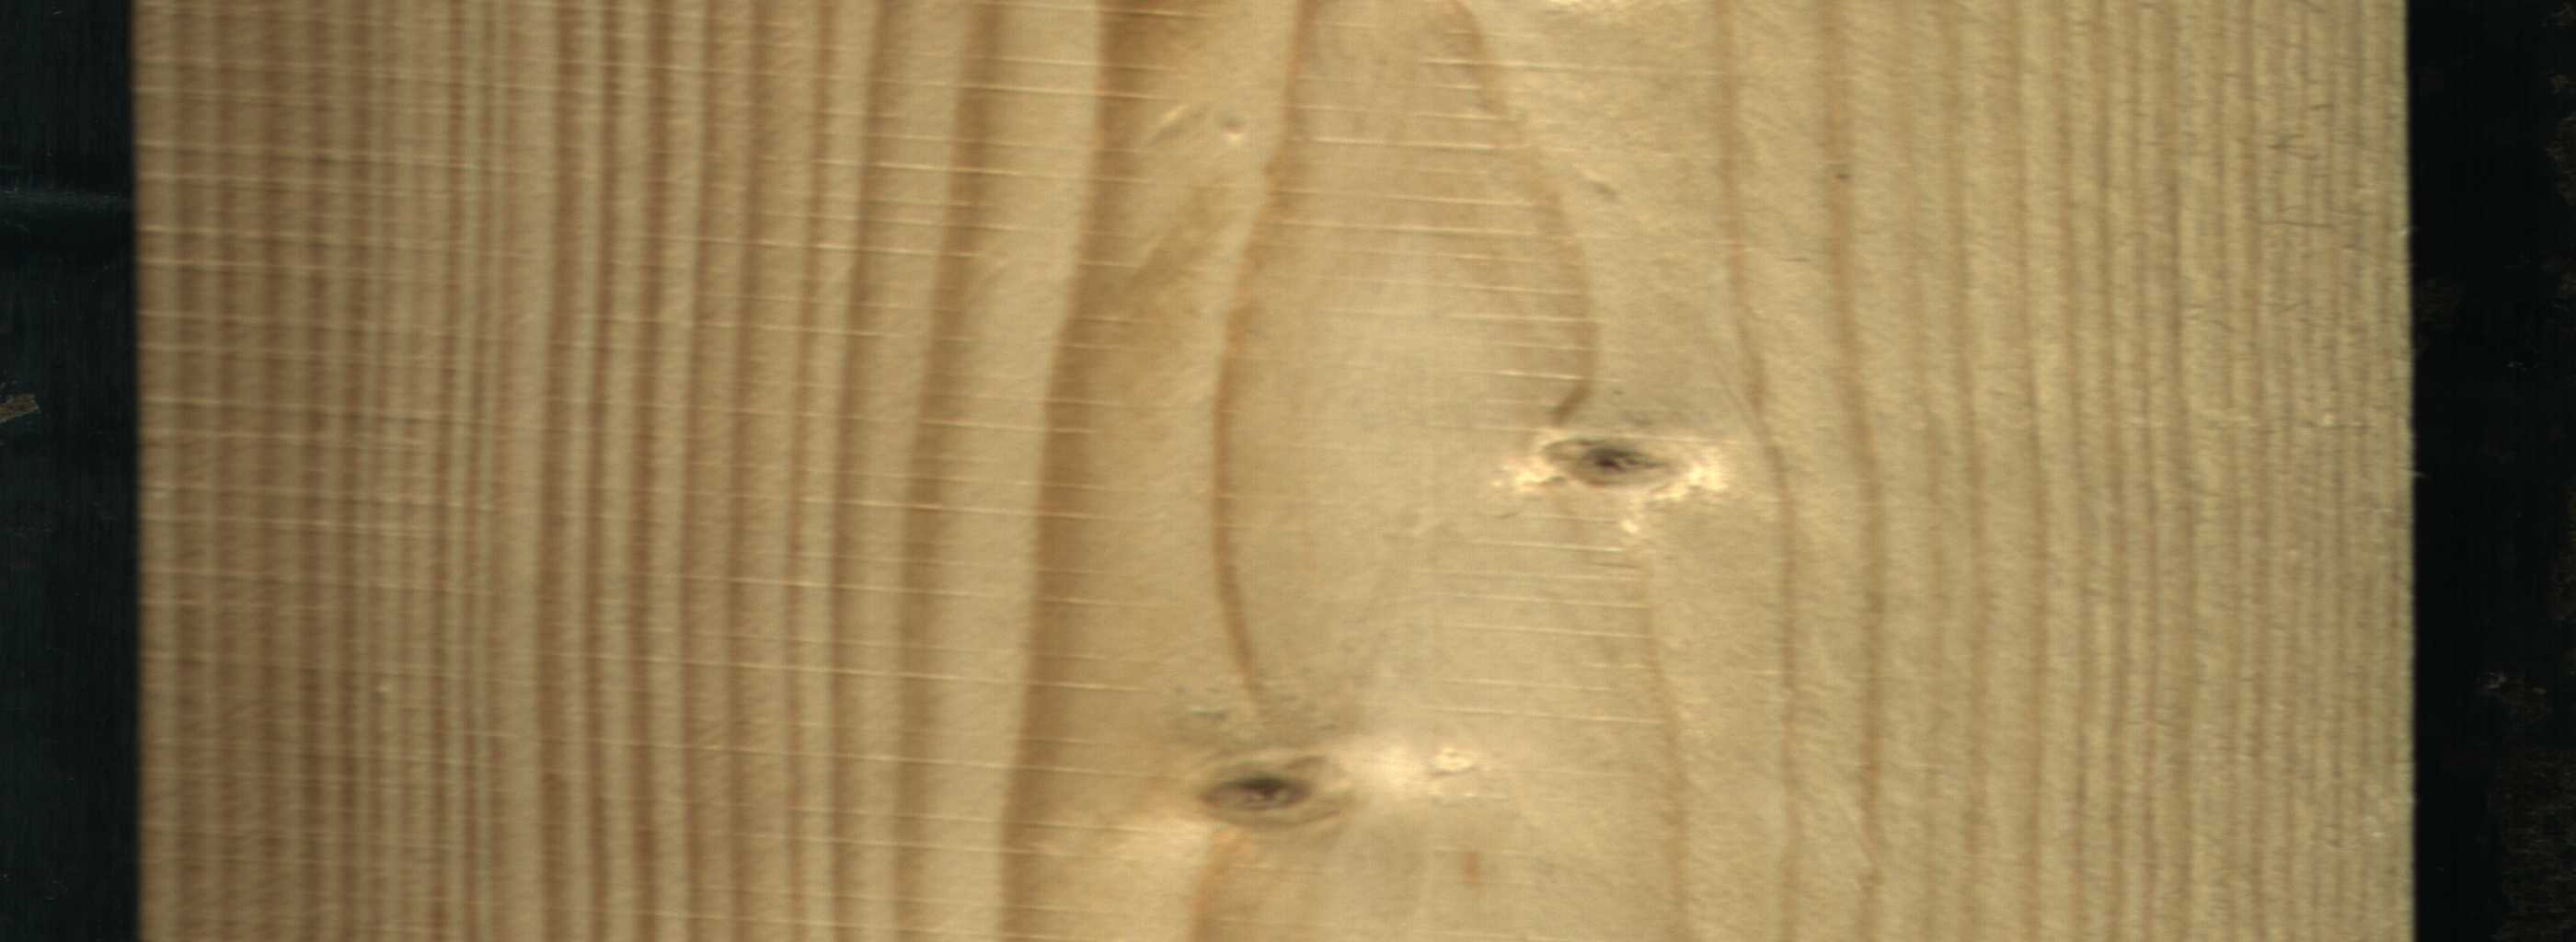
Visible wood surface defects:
Live_Knot
Live_Knot